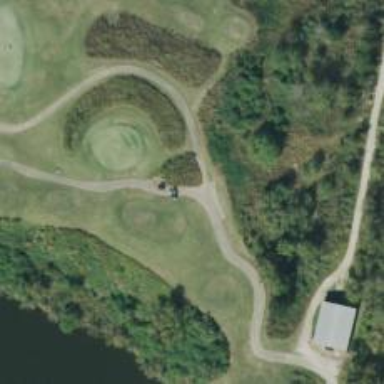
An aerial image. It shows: Path for both roads and golfers.